Question: I'm trying to use path finding on a series of convex polygons, rather than waypoints. To even further complicate this, the polygons are made by the users, and may have inconsistent vertices. For example:

We know the object is X wide by Y deep, and that the polygons have vertices at certain locations. Is there a specific algorithm to find the fastest way to the goal while keeping the entire object in the polygons (If I understand correctly, A* only works on waypoints)? How do you handle the vertices not being the same object but being at the same location?
EDIT: The polygons are convex; It's 2 separate polygons with the edges on the line.
Also, how do you implement * pathfinding, as a node based system wouldn't work in a 'infinite' resolution polygon?
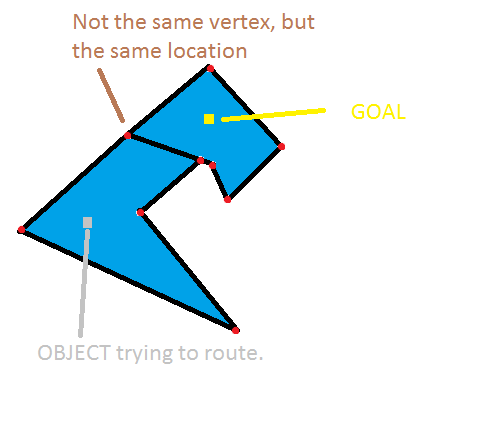
Answer: In general, all shortest-path segments will have, as end-points, either polygon vertices or the start and goal points. If you build a graph that includes all those segments (from the start to each "visible" polygon vertex, from the goal to each "visible" polygon vertex, and from each polygon vertex to each other polygon vertex) and run A* on that, you have your optimal path. The cost of building the graph for A* is:
- -
If you are only going to apply A* once, then the price of building the fixed part of the A* graph for a single traversal may be somewhat steep. An alternative is to build the graph incrementally as you use it:

Java code implementing the above approach can be found <URL>.